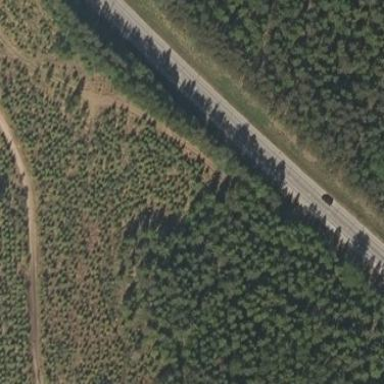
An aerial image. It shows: Woodland with evergreen needle-leaved trees.